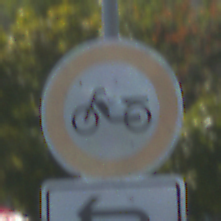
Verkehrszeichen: VerbotMofas
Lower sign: RichtungsangabeDurchPfeile2
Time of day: Midday
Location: Outdoor (Urban)
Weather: Clear
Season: NotSpecified
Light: Natural